Field crop: tomato
Growth stage: 1
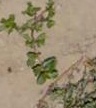
Species: portulaca